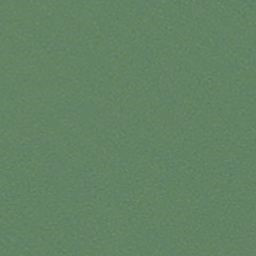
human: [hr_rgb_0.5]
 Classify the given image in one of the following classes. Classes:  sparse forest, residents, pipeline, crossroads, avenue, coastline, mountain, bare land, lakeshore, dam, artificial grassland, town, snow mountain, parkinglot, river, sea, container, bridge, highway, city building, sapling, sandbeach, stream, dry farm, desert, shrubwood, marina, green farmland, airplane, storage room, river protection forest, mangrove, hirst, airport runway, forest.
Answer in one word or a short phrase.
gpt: sea